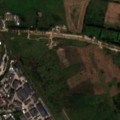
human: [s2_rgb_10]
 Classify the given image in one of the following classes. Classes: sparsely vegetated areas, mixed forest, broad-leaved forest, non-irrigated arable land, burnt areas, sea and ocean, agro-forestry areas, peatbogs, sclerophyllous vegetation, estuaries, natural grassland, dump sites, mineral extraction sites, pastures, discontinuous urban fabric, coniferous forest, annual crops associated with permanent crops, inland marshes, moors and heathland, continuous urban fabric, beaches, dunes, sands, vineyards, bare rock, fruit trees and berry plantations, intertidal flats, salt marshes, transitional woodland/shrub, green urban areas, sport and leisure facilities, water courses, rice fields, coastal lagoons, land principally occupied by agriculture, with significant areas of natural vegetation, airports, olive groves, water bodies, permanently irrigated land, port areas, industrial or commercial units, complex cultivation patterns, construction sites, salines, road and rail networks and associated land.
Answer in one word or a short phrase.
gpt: industrial or commercial units, non-irrigated arable land, fruit trees and berry plantations, pastures